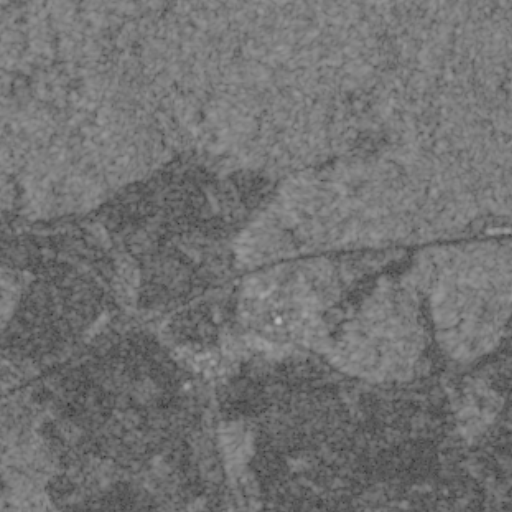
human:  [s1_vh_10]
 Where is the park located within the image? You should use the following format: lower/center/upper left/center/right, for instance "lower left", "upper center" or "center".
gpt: The park is located in the lower center of the image.
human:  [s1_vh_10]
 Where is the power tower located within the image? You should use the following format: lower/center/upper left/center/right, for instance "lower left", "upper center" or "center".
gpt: The power tower is located in the lower right of the image.
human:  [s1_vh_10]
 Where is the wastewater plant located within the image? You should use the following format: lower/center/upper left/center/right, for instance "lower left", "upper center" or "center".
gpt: The wastewater plant is located in the center left of the image.
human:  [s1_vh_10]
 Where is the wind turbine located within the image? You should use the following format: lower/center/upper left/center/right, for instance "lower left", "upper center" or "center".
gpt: The wind turbine is located in the upper left of the image.
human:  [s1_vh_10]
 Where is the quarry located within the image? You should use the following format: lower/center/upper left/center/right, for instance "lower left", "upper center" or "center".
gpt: There is no quarry in the image.

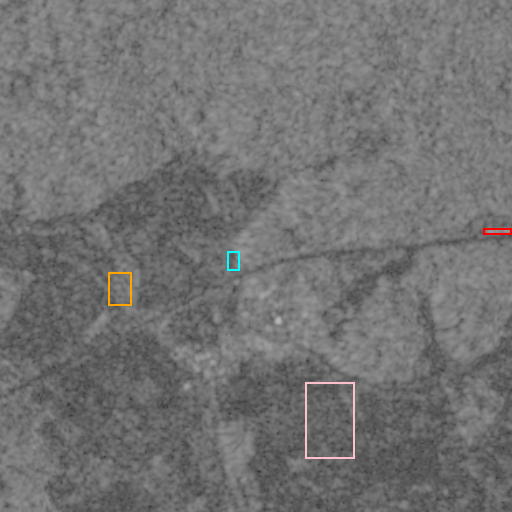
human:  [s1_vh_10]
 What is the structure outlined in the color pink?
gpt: The structure outlined in pink is a crop field.
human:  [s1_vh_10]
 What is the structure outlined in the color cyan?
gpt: The structure outlined in cyan is a park.
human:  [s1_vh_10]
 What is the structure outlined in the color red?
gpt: The structure outlined in red is a parking lot.
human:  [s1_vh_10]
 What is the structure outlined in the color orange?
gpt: The structure outlined in orange is a wastewater plant.
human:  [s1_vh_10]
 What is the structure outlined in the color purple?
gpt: There is no purple outline.